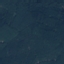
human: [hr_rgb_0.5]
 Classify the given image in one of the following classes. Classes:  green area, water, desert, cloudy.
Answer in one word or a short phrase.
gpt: green area